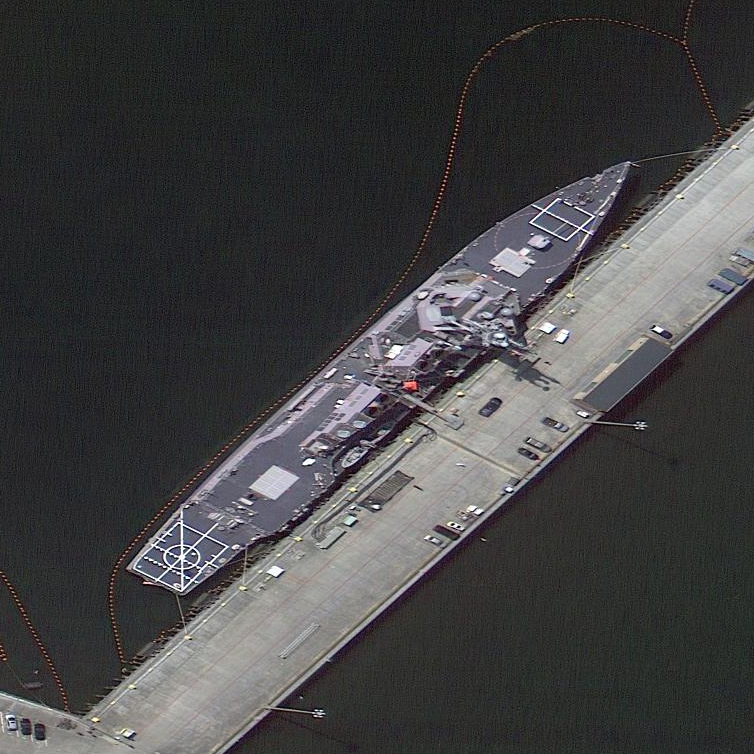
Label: destroyer